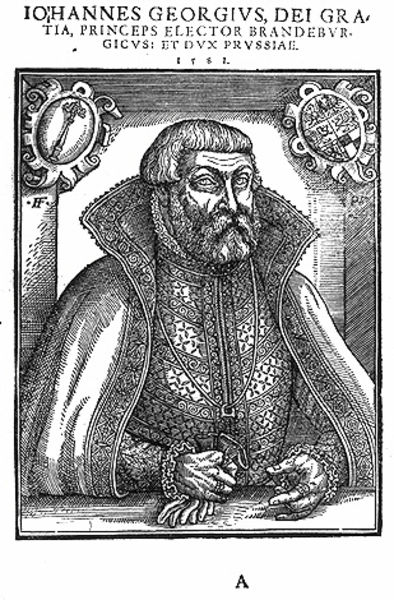
Titel: Bildnis des Kurfürsten Johann Georg von Brandenburg
Künstler: Peter Hille
Institution: (Seriendruck)
Schlagwörter: hand, mann, umhang, weiß, finger, frisur, grau, haar, handschuh, handschuhe, licht, mund, nase, raum, schwarz, stirn, tisch, zeichnung, blick, muster, bart, augen, band, falten, gesicht, johannes, kragen, rahmen, vollbart, bildnis, hände, portrait, porträt, auge, haare, halbfigur, mantel, stoff, augenbrauen, pony, schrift, papier, kette, grafik, graphik, könig, ornamente, weste, ring, buch, ringe, druck, schnitt, radierung, stich, text, beschriftung, überschrift, stehkragen, herrscher, wappen, runzeln, wams, kröse, schlüssel, dürer, kupferstich, fackel, preußen, flugblatt, zepter, harr, latein, kurfürst, seriendruck, brandenburg, dei, katte, georgius, princeps, ratsherr, dux, kepler, iohannes, augen haare, gratia, johann georg von brandenburg/prussse, ahndschuh, prussiae, johannes gregorius, johann georg, princeps elector, elector, brandeburgicus